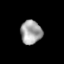
Tissue: lung
Cell type: T cells
Senescence score: 0.2421
Nuclear area (px): 489
Mean DAPI intensity: 163.722